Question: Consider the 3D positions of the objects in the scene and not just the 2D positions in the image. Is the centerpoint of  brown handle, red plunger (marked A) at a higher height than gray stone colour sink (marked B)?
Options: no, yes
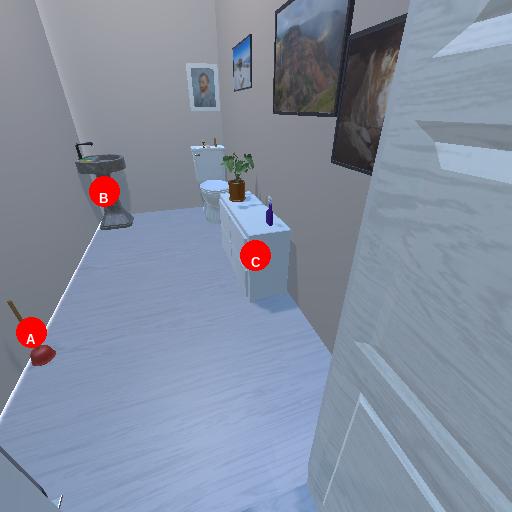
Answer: no